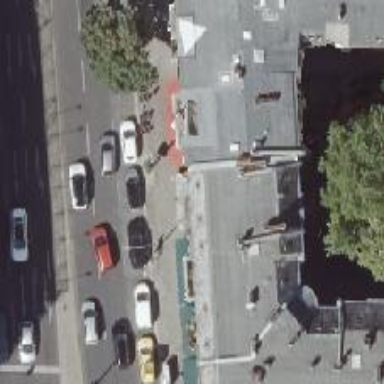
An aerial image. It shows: Café.